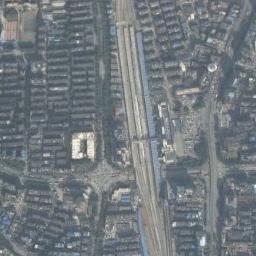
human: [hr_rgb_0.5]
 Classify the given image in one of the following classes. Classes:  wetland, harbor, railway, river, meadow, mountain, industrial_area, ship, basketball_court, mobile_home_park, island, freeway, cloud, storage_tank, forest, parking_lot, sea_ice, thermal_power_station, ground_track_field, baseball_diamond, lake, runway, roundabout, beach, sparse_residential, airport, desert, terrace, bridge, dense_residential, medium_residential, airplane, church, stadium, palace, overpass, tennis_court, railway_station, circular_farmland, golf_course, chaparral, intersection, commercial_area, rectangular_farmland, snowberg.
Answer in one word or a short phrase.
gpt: railway_station